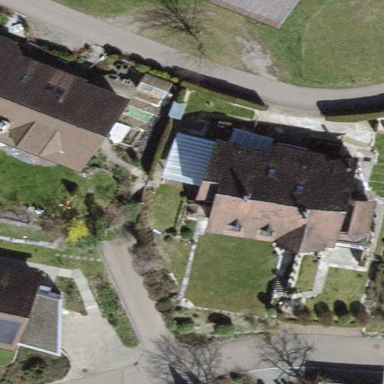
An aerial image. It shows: Building with tile roof.